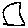
Label: triangle